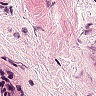
Metastatic tissue present: no